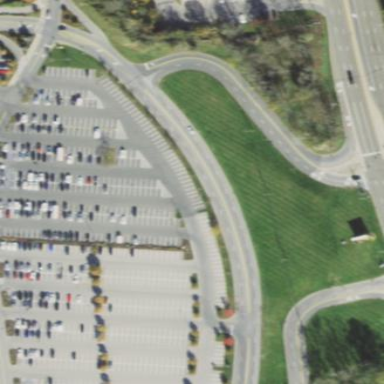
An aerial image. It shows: Parking area.